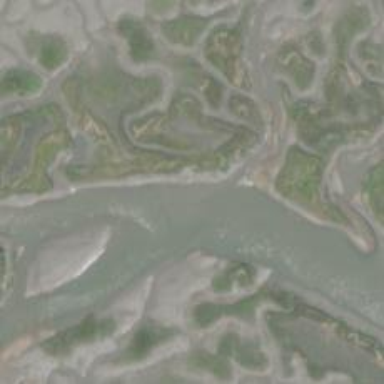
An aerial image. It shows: Tidal marsh wetland.